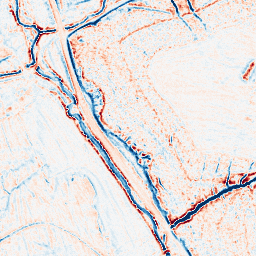
Category: edge_preserving
Decomposition family: bilateral
Decomposition parameters: d: 9
sigma_color: 75
sigma_space: 50
Upsampling method: sinc_blackman
Upsampling parameters: scale: 2
kernel_size: 16
Upsampling scale: 2